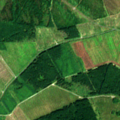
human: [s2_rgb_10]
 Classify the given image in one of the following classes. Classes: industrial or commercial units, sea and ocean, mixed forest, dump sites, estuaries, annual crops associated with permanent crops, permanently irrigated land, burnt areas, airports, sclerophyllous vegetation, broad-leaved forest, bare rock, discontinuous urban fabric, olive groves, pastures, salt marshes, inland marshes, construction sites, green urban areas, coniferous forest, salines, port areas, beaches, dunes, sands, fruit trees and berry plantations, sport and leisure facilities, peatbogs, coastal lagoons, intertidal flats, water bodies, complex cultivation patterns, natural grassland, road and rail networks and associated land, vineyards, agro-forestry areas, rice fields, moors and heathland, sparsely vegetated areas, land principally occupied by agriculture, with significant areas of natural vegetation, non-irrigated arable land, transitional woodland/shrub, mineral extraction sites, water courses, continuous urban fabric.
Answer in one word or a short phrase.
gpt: coniferous forest, transitional woodland/shrub, peatbogs